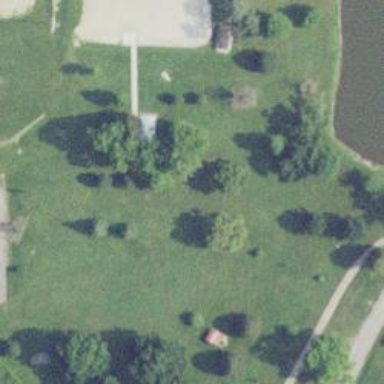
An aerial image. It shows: Disc golf course.